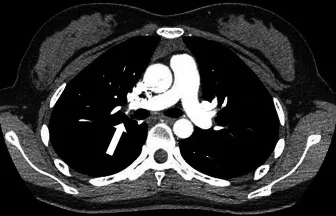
Repeated CT scan performed six months after anticoagulation therapy showing complete resolution of the thromboemboli of the main branches of both pulmonary arteries (c and d).
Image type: radiology (ct)